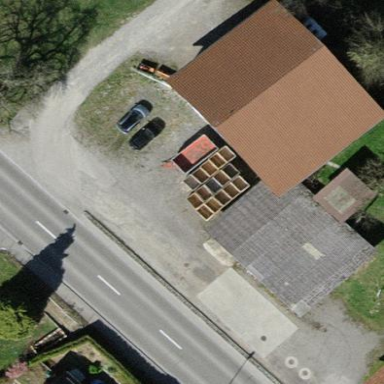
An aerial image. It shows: Shed with flat roof.